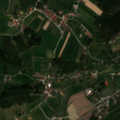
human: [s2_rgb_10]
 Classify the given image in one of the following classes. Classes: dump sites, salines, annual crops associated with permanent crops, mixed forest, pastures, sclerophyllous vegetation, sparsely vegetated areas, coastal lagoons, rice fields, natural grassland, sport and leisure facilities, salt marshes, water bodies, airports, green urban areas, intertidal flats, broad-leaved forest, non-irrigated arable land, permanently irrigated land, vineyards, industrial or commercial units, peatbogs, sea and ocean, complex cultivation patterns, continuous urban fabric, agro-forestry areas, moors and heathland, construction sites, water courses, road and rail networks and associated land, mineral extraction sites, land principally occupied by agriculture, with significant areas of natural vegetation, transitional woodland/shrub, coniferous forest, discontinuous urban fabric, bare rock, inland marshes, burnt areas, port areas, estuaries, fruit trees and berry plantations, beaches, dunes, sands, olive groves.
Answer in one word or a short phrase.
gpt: discontinuous urban fabric, non-irrigated arable land, pastures, complex cultivation patterns, land principally occupied by agriculture, with significant areas of natural vegetation, broad-leaved forest, coniferous forest, mixed forest